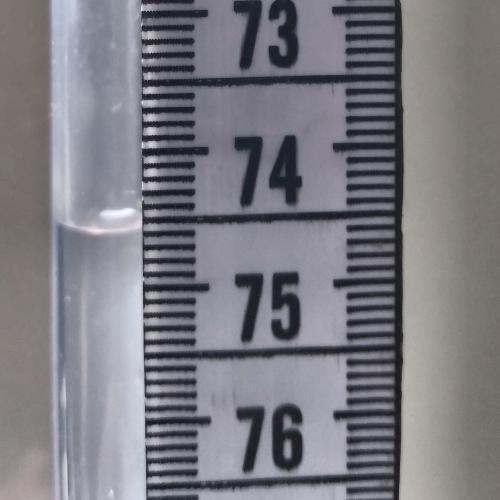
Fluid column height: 74.5 cm